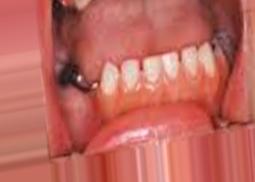
Condition: Caries